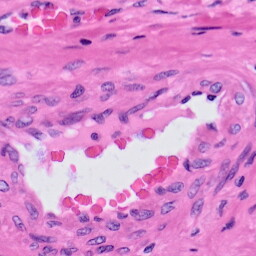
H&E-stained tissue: Prostate